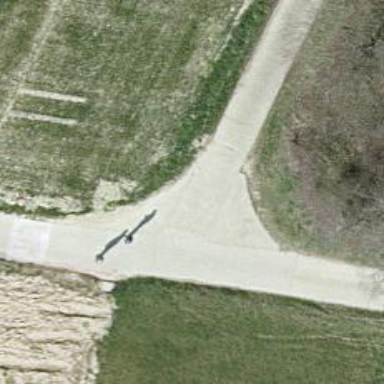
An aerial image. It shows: Paved track road with grade1 track type.